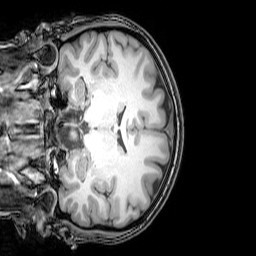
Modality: T1w
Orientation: coronal
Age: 22
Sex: female
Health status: healthy
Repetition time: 0.081 s
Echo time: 0.037 s